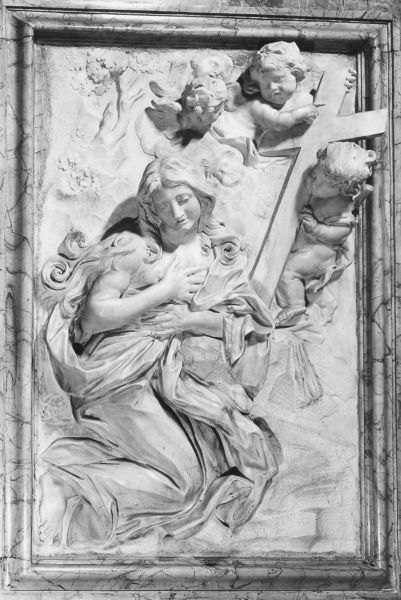
Titel: Heilige Maria Magdalena
Künstler: Francesco Cavallini
Standort: Rom, S. Maria dell’Umilità (EU - I - Latium)
Schlagwörter: baum, blätter, flügel, gott, laub, nackt, weiß, brust, fenster, frau, marmor, schwarz, rose, falten, rahmen, trauer, hände, baumstamm, kirche, gewand, haare, kind, mutter, locken, fliegen, engel, skulptur, relief, antike, kreuz, jesus, christlich, mittelalter, heilig, putten, maria, madonna, sakral, himmelfahrt, stele, kruez, freske, grabplatte, kreiz, langes haar, 3d, cehrub